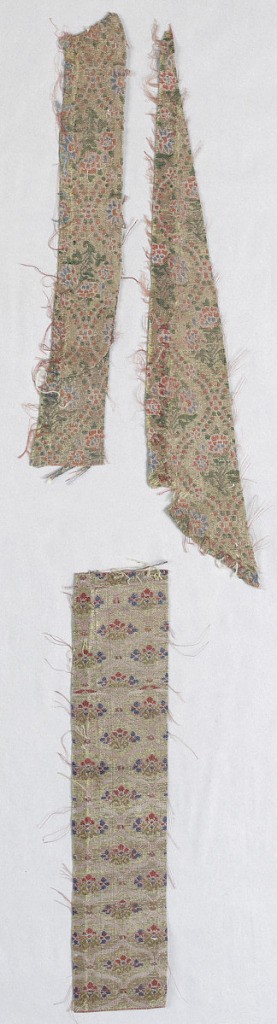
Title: Fragment
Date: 18th–19th century
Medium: silk Technique: compound weave
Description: Fragments with flowering plant forms set within undulating ogival forms.